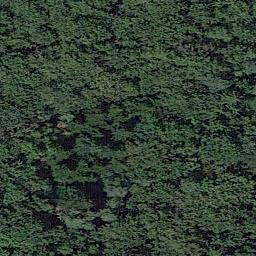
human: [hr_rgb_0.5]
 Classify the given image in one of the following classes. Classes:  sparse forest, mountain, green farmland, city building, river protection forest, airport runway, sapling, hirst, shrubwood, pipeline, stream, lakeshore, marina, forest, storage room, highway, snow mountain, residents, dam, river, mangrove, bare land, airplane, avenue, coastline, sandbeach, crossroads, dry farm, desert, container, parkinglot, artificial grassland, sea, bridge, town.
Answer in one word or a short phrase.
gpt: forest